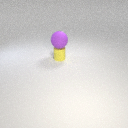
small yellow rubber cylinder below large purple rubber sphere